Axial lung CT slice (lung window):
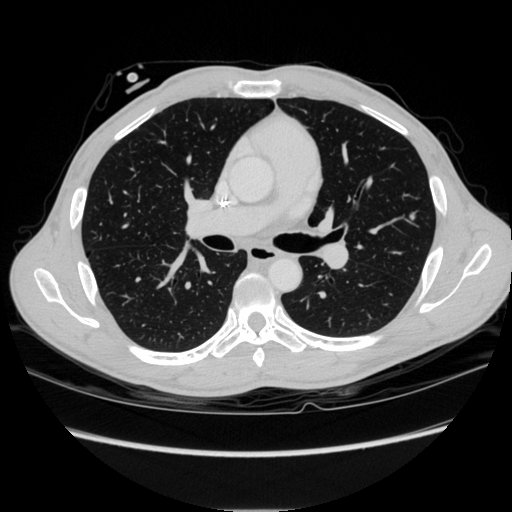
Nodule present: yes
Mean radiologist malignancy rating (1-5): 3